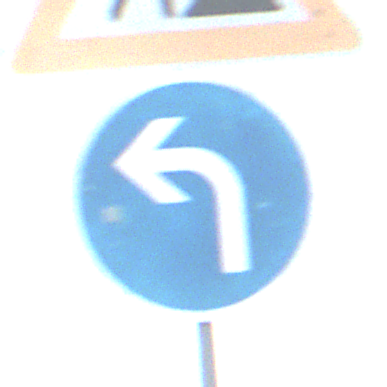
Verkehrszeichen: VorgeschriebeneFahrtrichtungLinks
Zusatzzeichen oben: Arbeitsstelle
Umgebung: Outdoor, Suburban
Tageszeit: Midday
Wetter: Overcast
Licht: Natural
Jahreszeit: NotSpecified
Kontrast: LowContrast